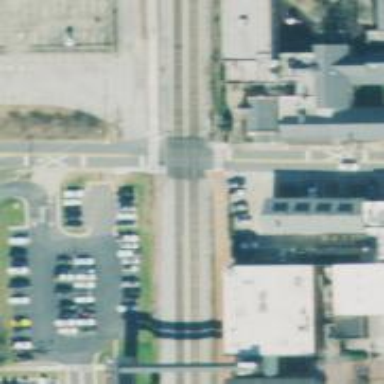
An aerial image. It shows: Railway crossing with lights and diagonal stripes.